Current action and preconditions to check: path_clear

Your task: For each precondition in the list above, predict whether it will hold at this action.

Consider the current scene as observed from the mobile robot's camera, and analyze the predicted future states of all dynamic agents (e.g., people, animals, vehicles, or any moving entities) within the NEXT SECOND.

IMPORTANT: Only answer "very likely" if you are absolutely certain—based on strong, clear evidence—that a dynamic agent will violate the precondition in the predicted future state. Do NOT answer "very likely" for unlikely, ambiguous, or low-probability risks.

Ask yourself for each precondition: Is there a high probability, with clear and convincing evidence, that the predicted future states of any dynamic agent will interfere with the predicted future state of the currently executing action within the NEXT SECOND, causing that precondition to fail?

Assess the risk level based on these predictions. Use "likely" or "very likely" if motions create a clear risk of interference.

Use "neutral" or "improbable" if agents are nearby but their predicted paths are clearly diverging or non-conflicting.

Failure Risk Categories: "very improbable", "improbable", "neutral", "likely", "very likely"

Answer Format: Output ONLY the probability_of_failure value from these categories: "very improbable", "improbable", "neutral", "likely", "very likely"

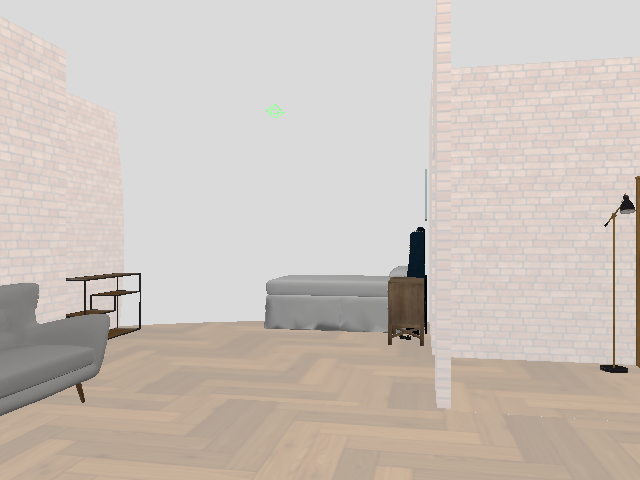

Answer: very improbable